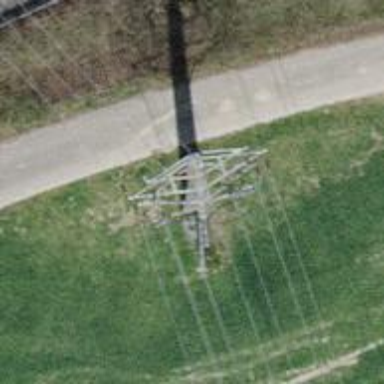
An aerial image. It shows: Power pole.